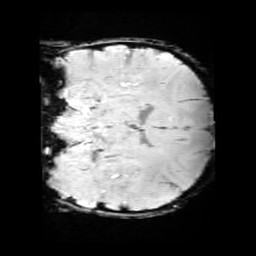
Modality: SWI
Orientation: coronal
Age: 11
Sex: male
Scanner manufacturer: siemens
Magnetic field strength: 3 T
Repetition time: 0.027 s
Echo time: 0.02 s